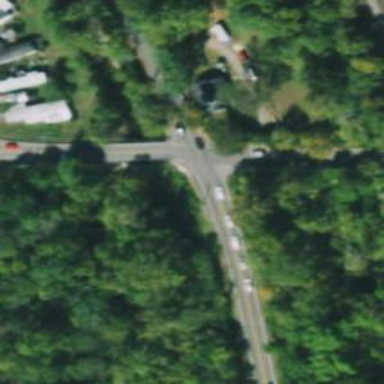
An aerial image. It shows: Tertiary road on asphalt surface crossing over bridge.